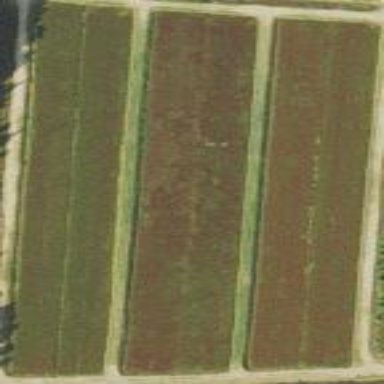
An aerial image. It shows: Farmland with cranberry crops.